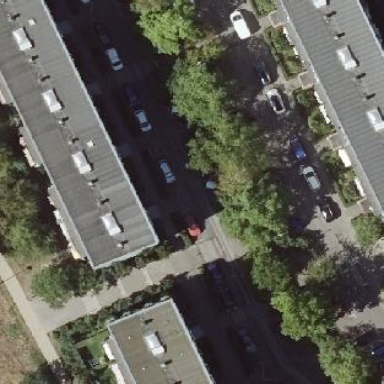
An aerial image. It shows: Parking area along the street side with diagonal orientation.